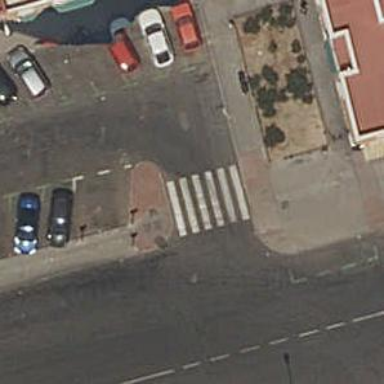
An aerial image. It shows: Marked crossing on footway with clear markings.